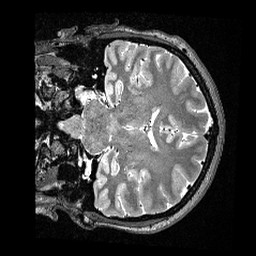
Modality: T2w
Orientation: coronal
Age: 27
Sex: male
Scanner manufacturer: siemens
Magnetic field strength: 3 T
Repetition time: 3.2 s
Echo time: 0.479 s